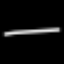
Label: line